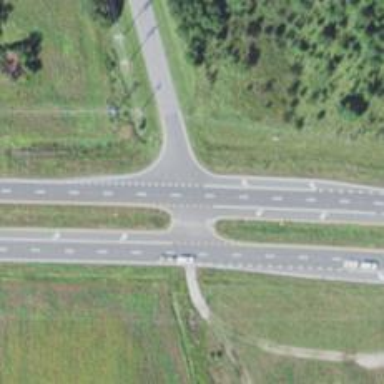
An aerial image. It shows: Trunk link highway.